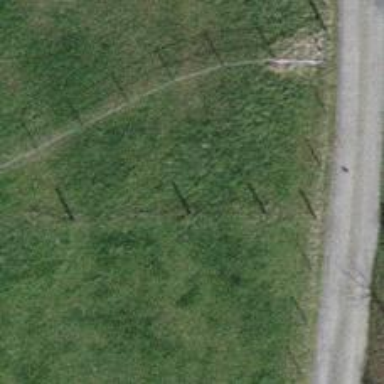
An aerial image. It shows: Fence is in the image.